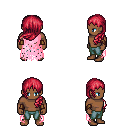
a pixel art fantasy rpg character, male body template, human, dark skin, pink tattered cape, teal pants, ruby red left-swept hairstyle, cloth bracers, four views (front, back, left, right), 2x2 character sprite sheet, small pixel art, hard edges, no anti-aliasing